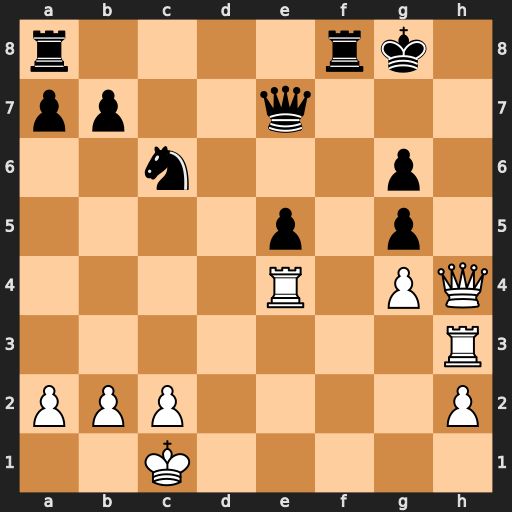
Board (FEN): r4rk1/pp2q3/2n3p1/4p1p1/4R1PQ/7R/PPP4P/2K5
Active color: w
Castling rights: -
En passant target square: -
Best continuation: Qh8+ Kf7 Rh7+ Ke8 Rxe7+